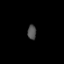
Tissue: prostate
Cell type: Myeloid cells
Senescence score: 0.2653
Nuclear area (px): 123
Mean DAPI intensity: 81.089